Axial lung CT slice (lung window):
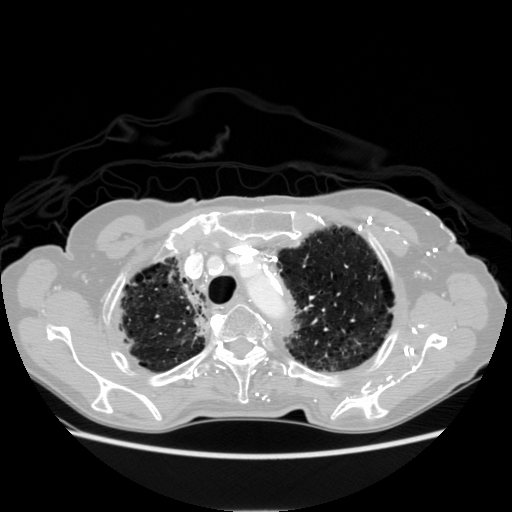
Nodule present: no